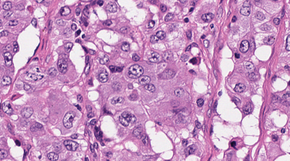
Tumor epithelial tissue: yes
Tumor-associated stroma tissue: no
Normal tissue: no